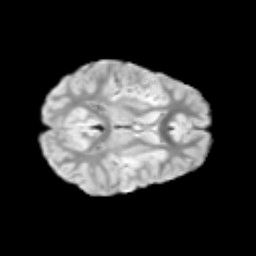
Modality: T2w
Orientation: axial
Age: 9
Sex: female
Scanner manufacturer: siemens
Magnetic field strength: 3 T
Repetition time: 3.8 s
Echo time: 0.07 s